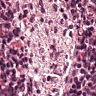
Metastatic tissue present: no